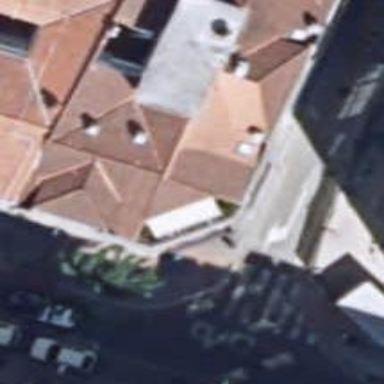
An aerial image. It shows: Cafe.